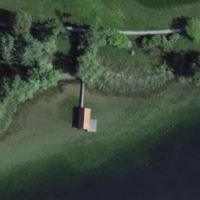
EUNIS habitat code: 14
Species observed at this site:
Juglans regia